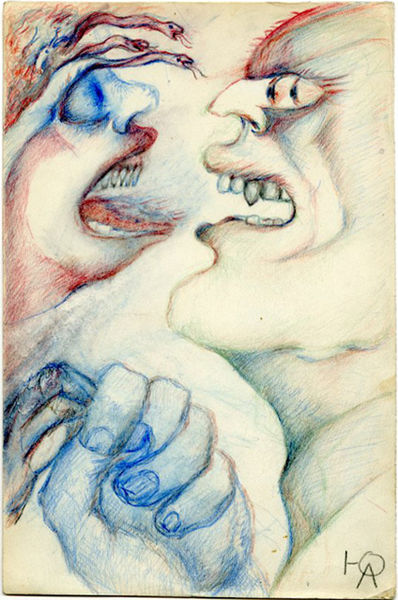
Titel: A Family Conversation, A Family Conversation
Künstler: Iuliia Grigor'evna Arapova (Kapitanova)
Standort: Amherst (Massachusetts, USA)
Institution: Mead Art Museum, Amherst College
Schlagwörter: blue, hands, kiss, red, white, black, green, hair, nose, profil, woman, yellow, hand, man, eyes, drawing, paper, gesicht, mouth, sketch, snakes, couple, neck, draw, eye, fingers, crayon, hatching, hold, teufel, anger, zeichnung, snake, holding, hände, hals, medusa, demon, tongue, teeth, tong, hydra, nails, dada, mouths, vampire, surrealismus, toung, vampires, zähne, gesichter, zeichnen, monströs, riesig, zunge, frau und mann, mann und frau, schlangen, herkules, mann, frau, blau, rot, schrei, frauch